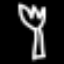
Label: fork